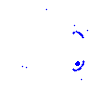
Particle: electron